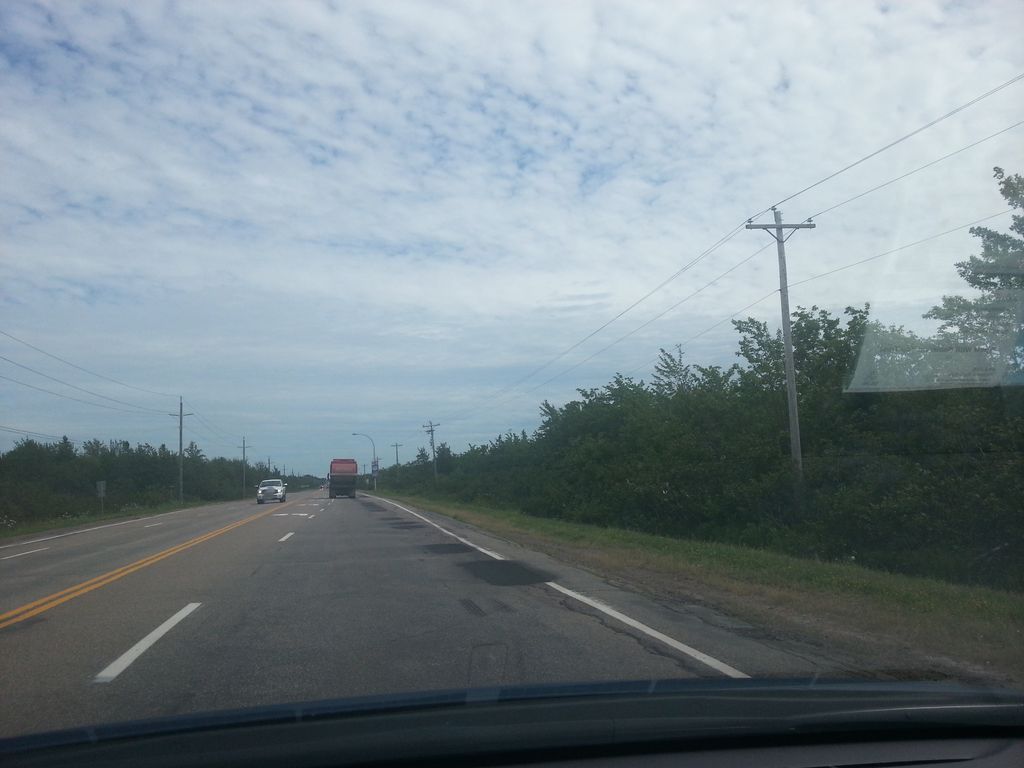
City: charlottetown